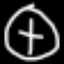
Label: clock